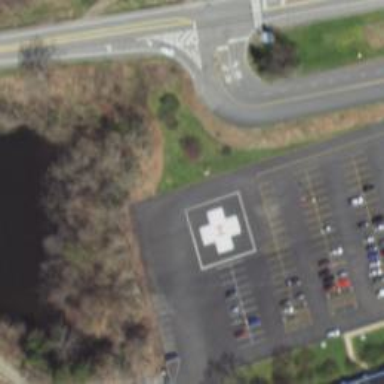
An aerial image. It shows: Image showing helipad at airport.